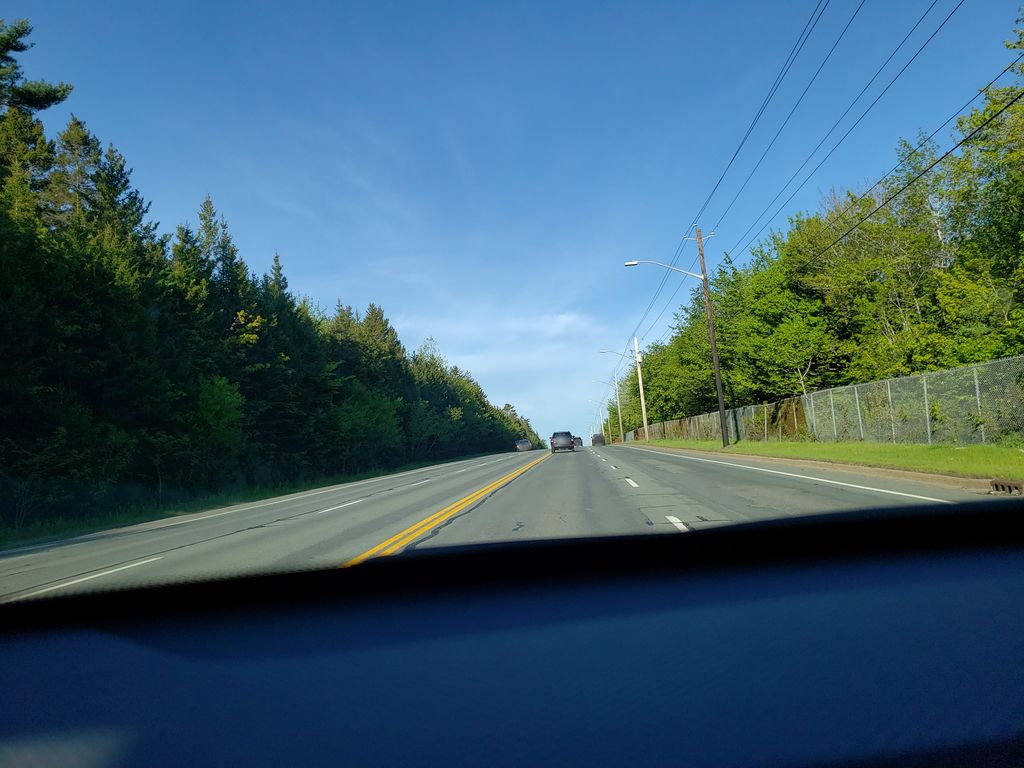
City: halifax